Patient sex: M
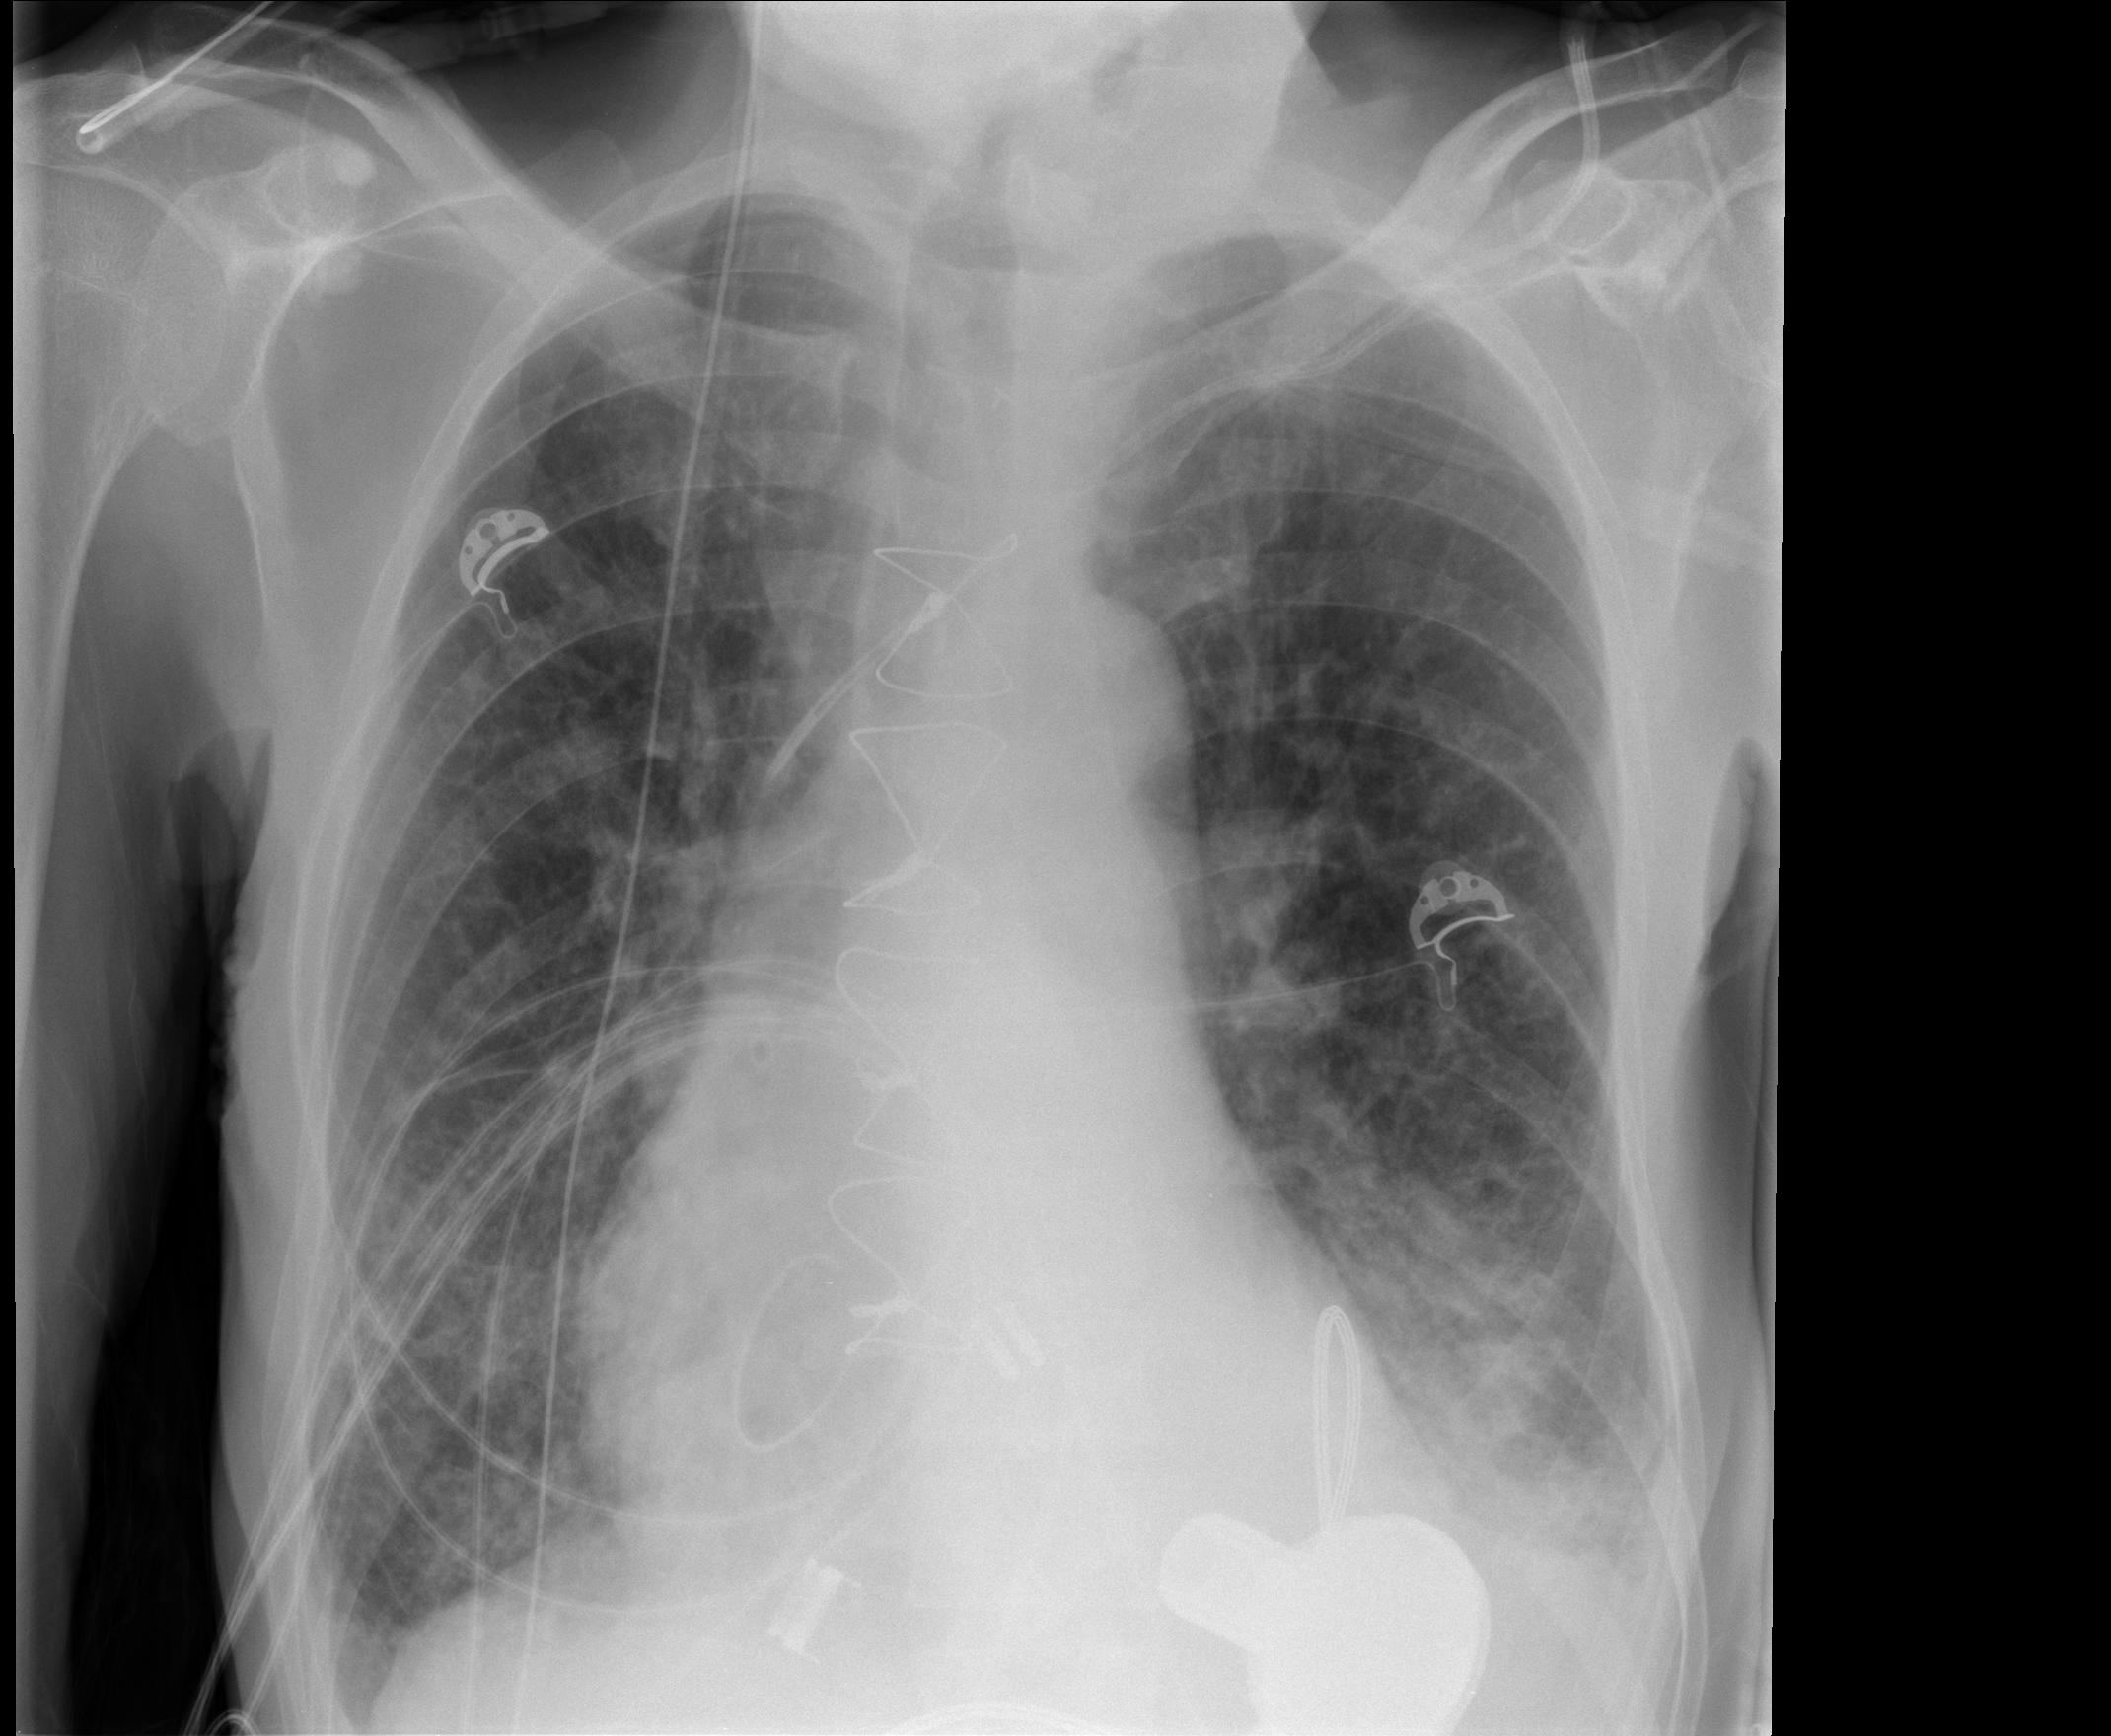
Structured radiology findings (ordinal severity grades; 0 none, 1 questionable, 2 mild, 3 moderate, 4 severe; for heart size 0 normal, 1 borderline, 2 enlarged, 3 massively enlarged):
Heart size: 0
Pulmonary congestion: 1
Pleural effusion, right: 0
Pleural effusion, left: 2
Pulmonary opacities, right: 1
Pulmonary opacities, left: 2
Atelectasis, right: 2
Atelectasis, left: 2